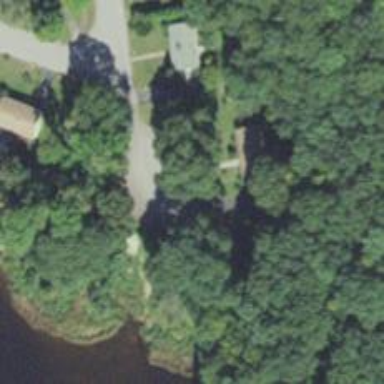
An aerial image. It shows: Residential driveway used as service road.